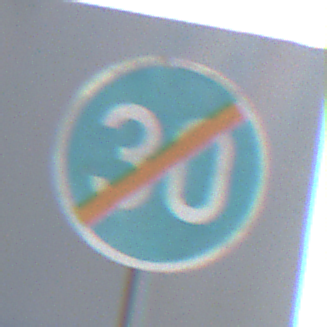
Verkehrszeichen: EndeMindestgeschwindigkeit
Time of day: MorningAfternoon
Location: Outdoor (Urban)
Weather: Clear
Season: NotSpecified
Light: Natural